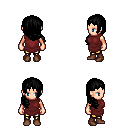
a pixel art fantasy rpg character, female body template, human, light skin, maroon tunic, gold greaves, black right-swept hairstyle, brown shoes, four views (front, back, left, right), 2x2 character sprite sheet, small pixel art, hard edges, no anti-aliasing